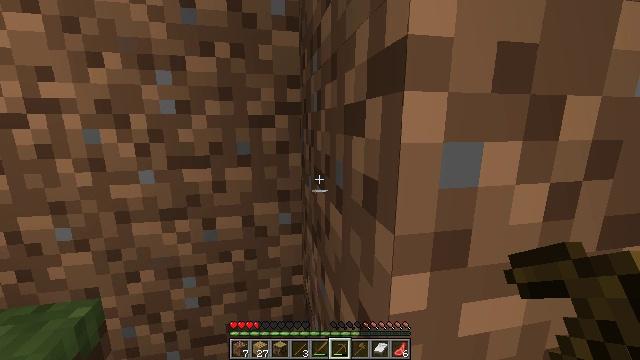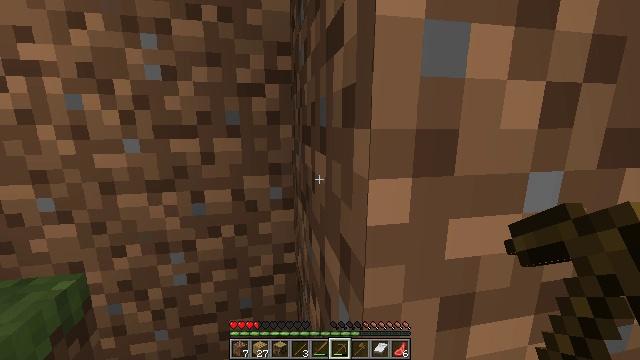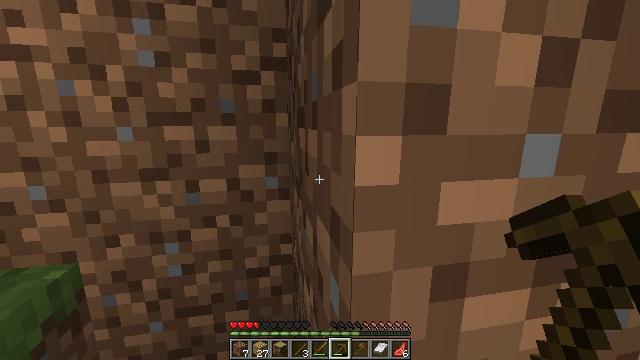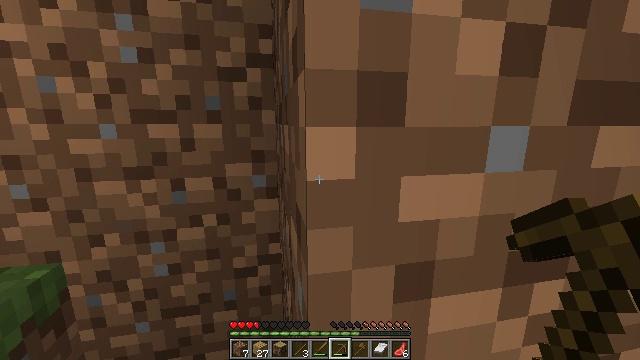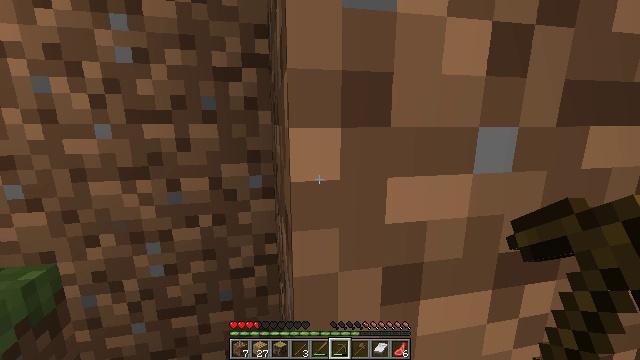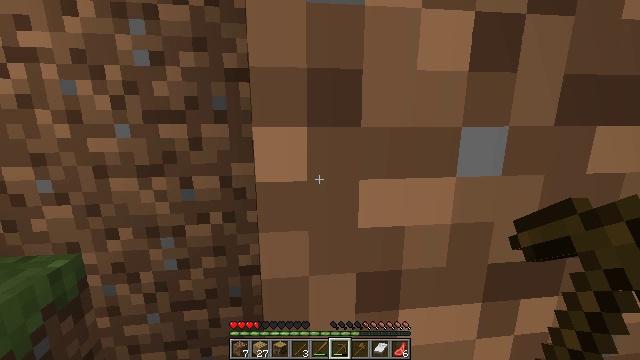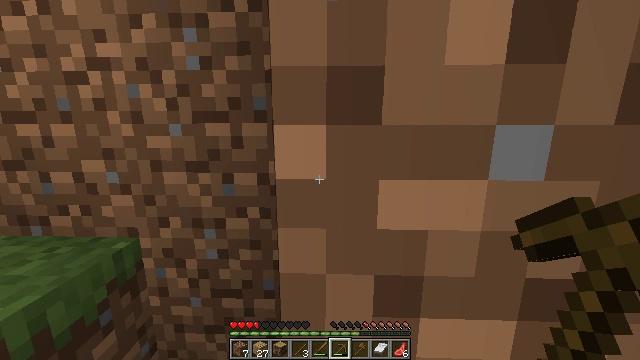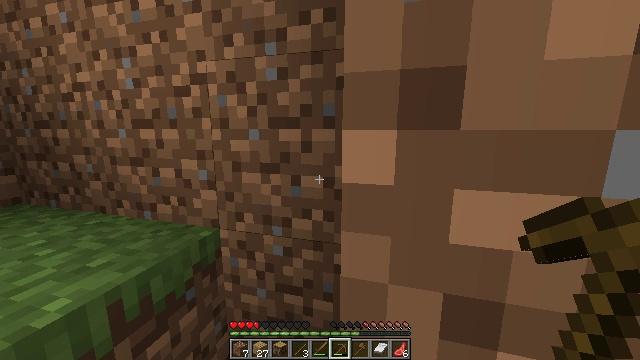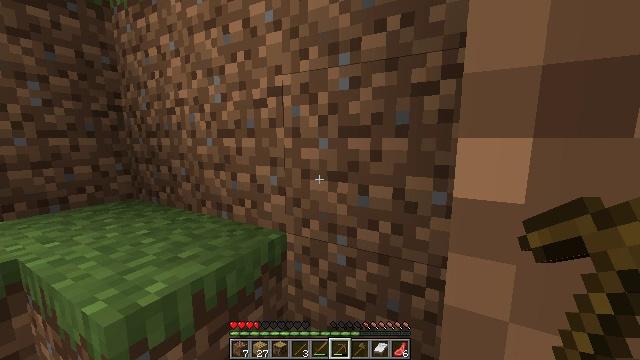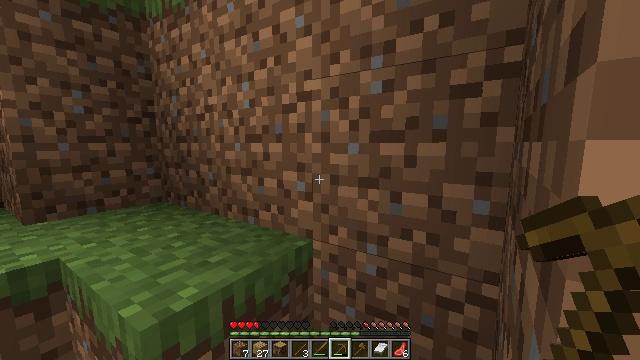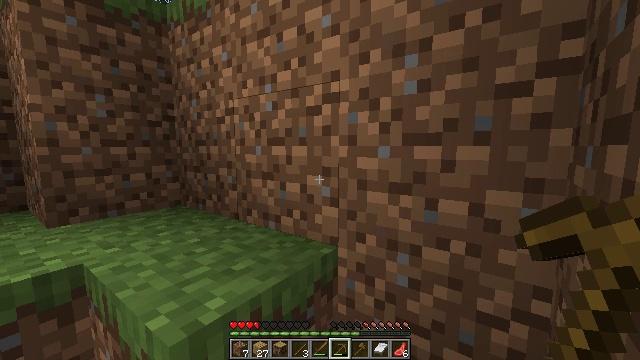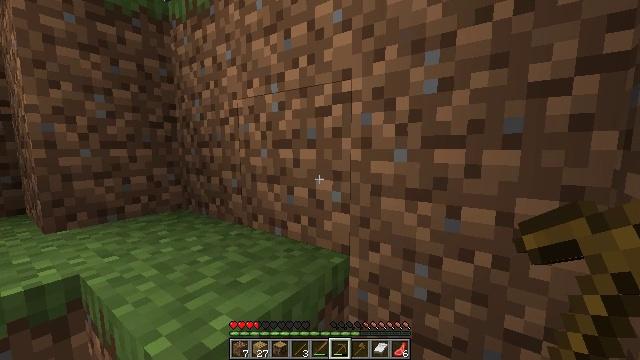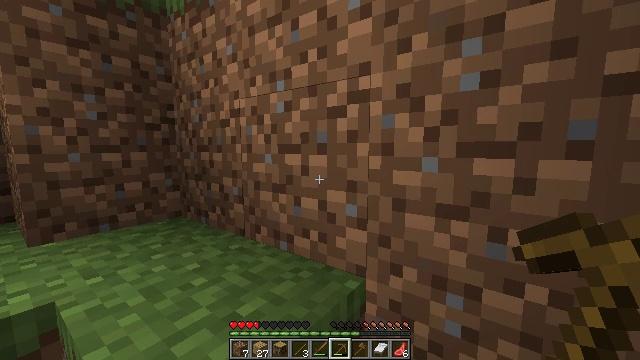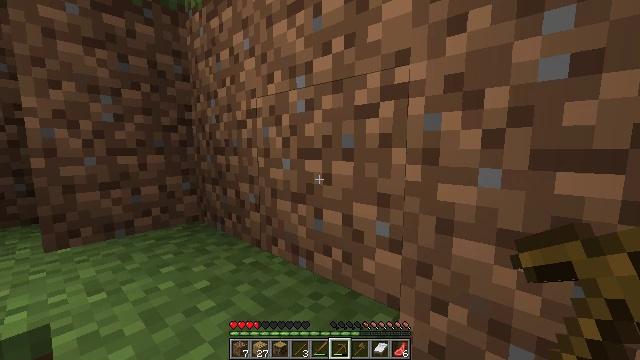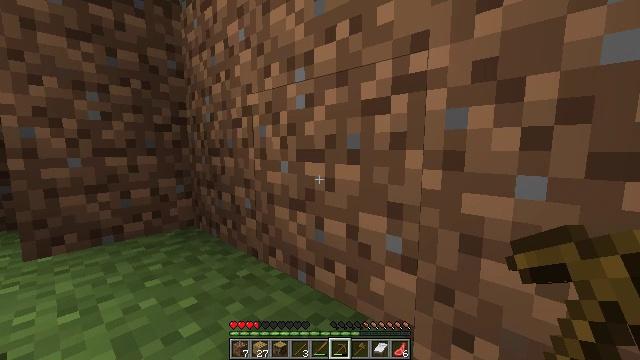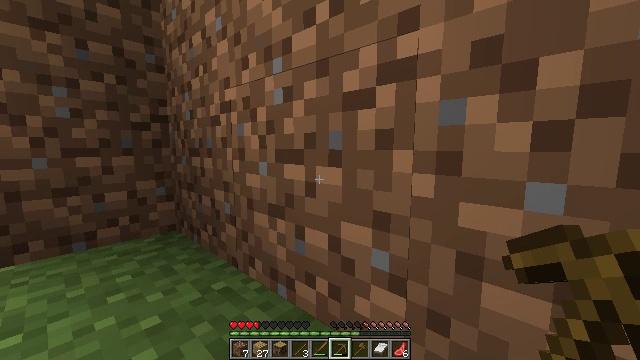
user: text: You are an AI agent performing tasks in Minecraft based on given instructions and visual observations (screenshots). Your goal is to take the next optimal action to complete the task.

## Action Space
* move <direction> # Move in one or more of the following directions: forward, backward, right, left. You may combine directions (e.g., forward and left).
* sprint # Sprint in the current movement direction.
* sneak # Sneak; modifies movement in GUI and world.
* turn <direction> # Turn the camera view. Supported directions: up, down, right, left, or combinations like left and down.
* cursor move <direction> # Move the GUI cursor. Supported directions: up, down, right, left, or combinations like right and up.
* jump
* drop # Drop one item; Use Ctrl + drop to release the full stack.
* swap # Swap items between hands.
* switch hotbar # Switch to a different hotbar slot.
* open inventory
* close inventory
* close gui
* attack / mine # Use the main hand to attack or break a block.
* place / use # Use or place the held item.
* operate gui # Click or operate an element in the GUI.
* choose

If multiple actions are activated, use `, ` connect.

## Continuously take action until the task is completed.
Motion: motion action
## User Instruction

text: Mine grass block from the ground.
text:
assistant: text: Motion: move forward
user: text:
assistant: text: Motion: move forward
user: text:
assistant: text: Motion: move forward
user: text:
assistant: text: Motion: move forward
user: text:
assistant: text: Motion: move forward, turn left
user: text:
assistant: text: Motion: move forward, turn left
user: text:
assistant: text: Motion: move forward, turn left and up
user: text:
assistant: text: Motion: move forward, turn left and up
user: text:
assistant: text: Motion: move forward, turn left and up
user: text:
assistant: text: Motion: move forward, turn left
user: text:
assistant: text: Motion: move forward
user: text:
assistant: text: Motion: move forward
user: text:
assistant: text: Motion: move forward, turn left
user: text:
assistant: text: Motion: move forward
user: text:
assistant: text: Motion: move forward
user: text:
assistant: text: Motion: move forward
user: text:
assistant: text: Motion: move forward, turn right
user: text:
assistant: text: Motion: move forward
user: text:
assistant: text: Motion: move forward, turn left
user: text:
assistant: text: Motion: move forward, turn left
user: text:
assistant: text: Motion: move forward, turn left
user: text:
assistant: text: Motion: move forward, turn left
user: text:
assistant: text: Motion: move forward, turn left
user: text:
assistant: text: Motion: move forward
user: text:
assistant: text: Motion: move forward, jump
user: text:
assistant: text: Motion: move forward, jump
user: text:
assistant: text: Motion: move forward, jump
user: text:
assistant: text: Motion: move forward, jump
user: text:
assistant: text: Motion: move forward
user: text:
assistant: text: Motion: move forward